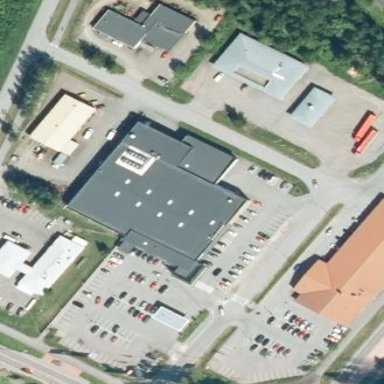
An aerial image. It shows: Retail area.